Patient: sex M, age 65
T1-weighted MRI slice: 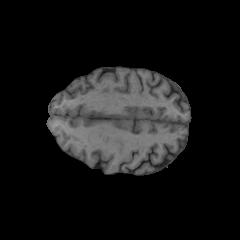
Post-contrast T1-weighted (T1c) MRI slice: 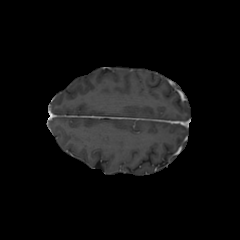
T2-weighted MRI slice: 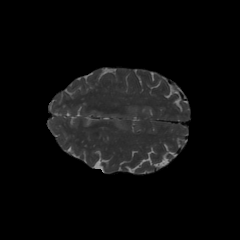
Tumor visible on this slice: no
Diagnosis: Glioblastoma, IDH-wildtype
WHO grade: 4